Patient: sex F, age 54
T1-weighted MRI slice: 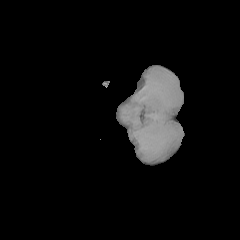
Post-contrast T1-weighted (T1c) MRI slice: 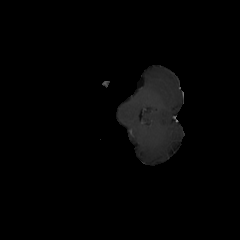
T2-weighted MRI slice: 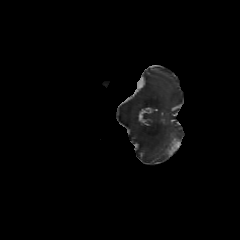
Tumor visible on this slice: no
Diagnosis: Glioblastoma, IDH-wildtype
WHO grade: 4